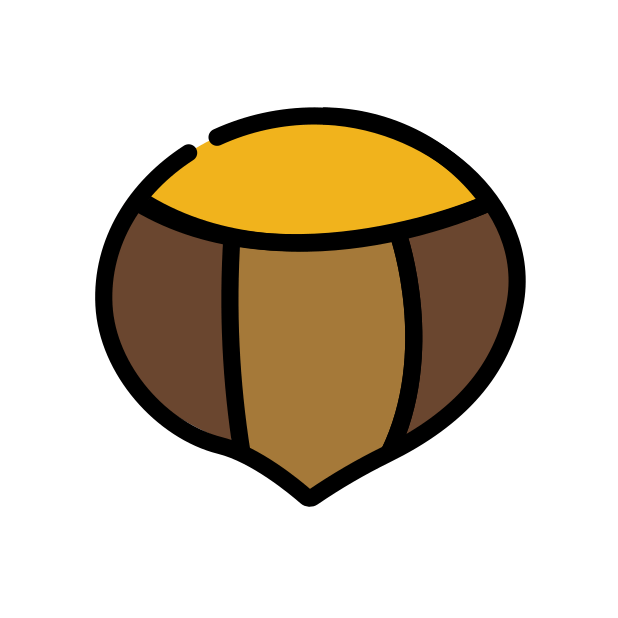
Emoji: 🌰
Name: chestnut
Unicode: 0x1f330